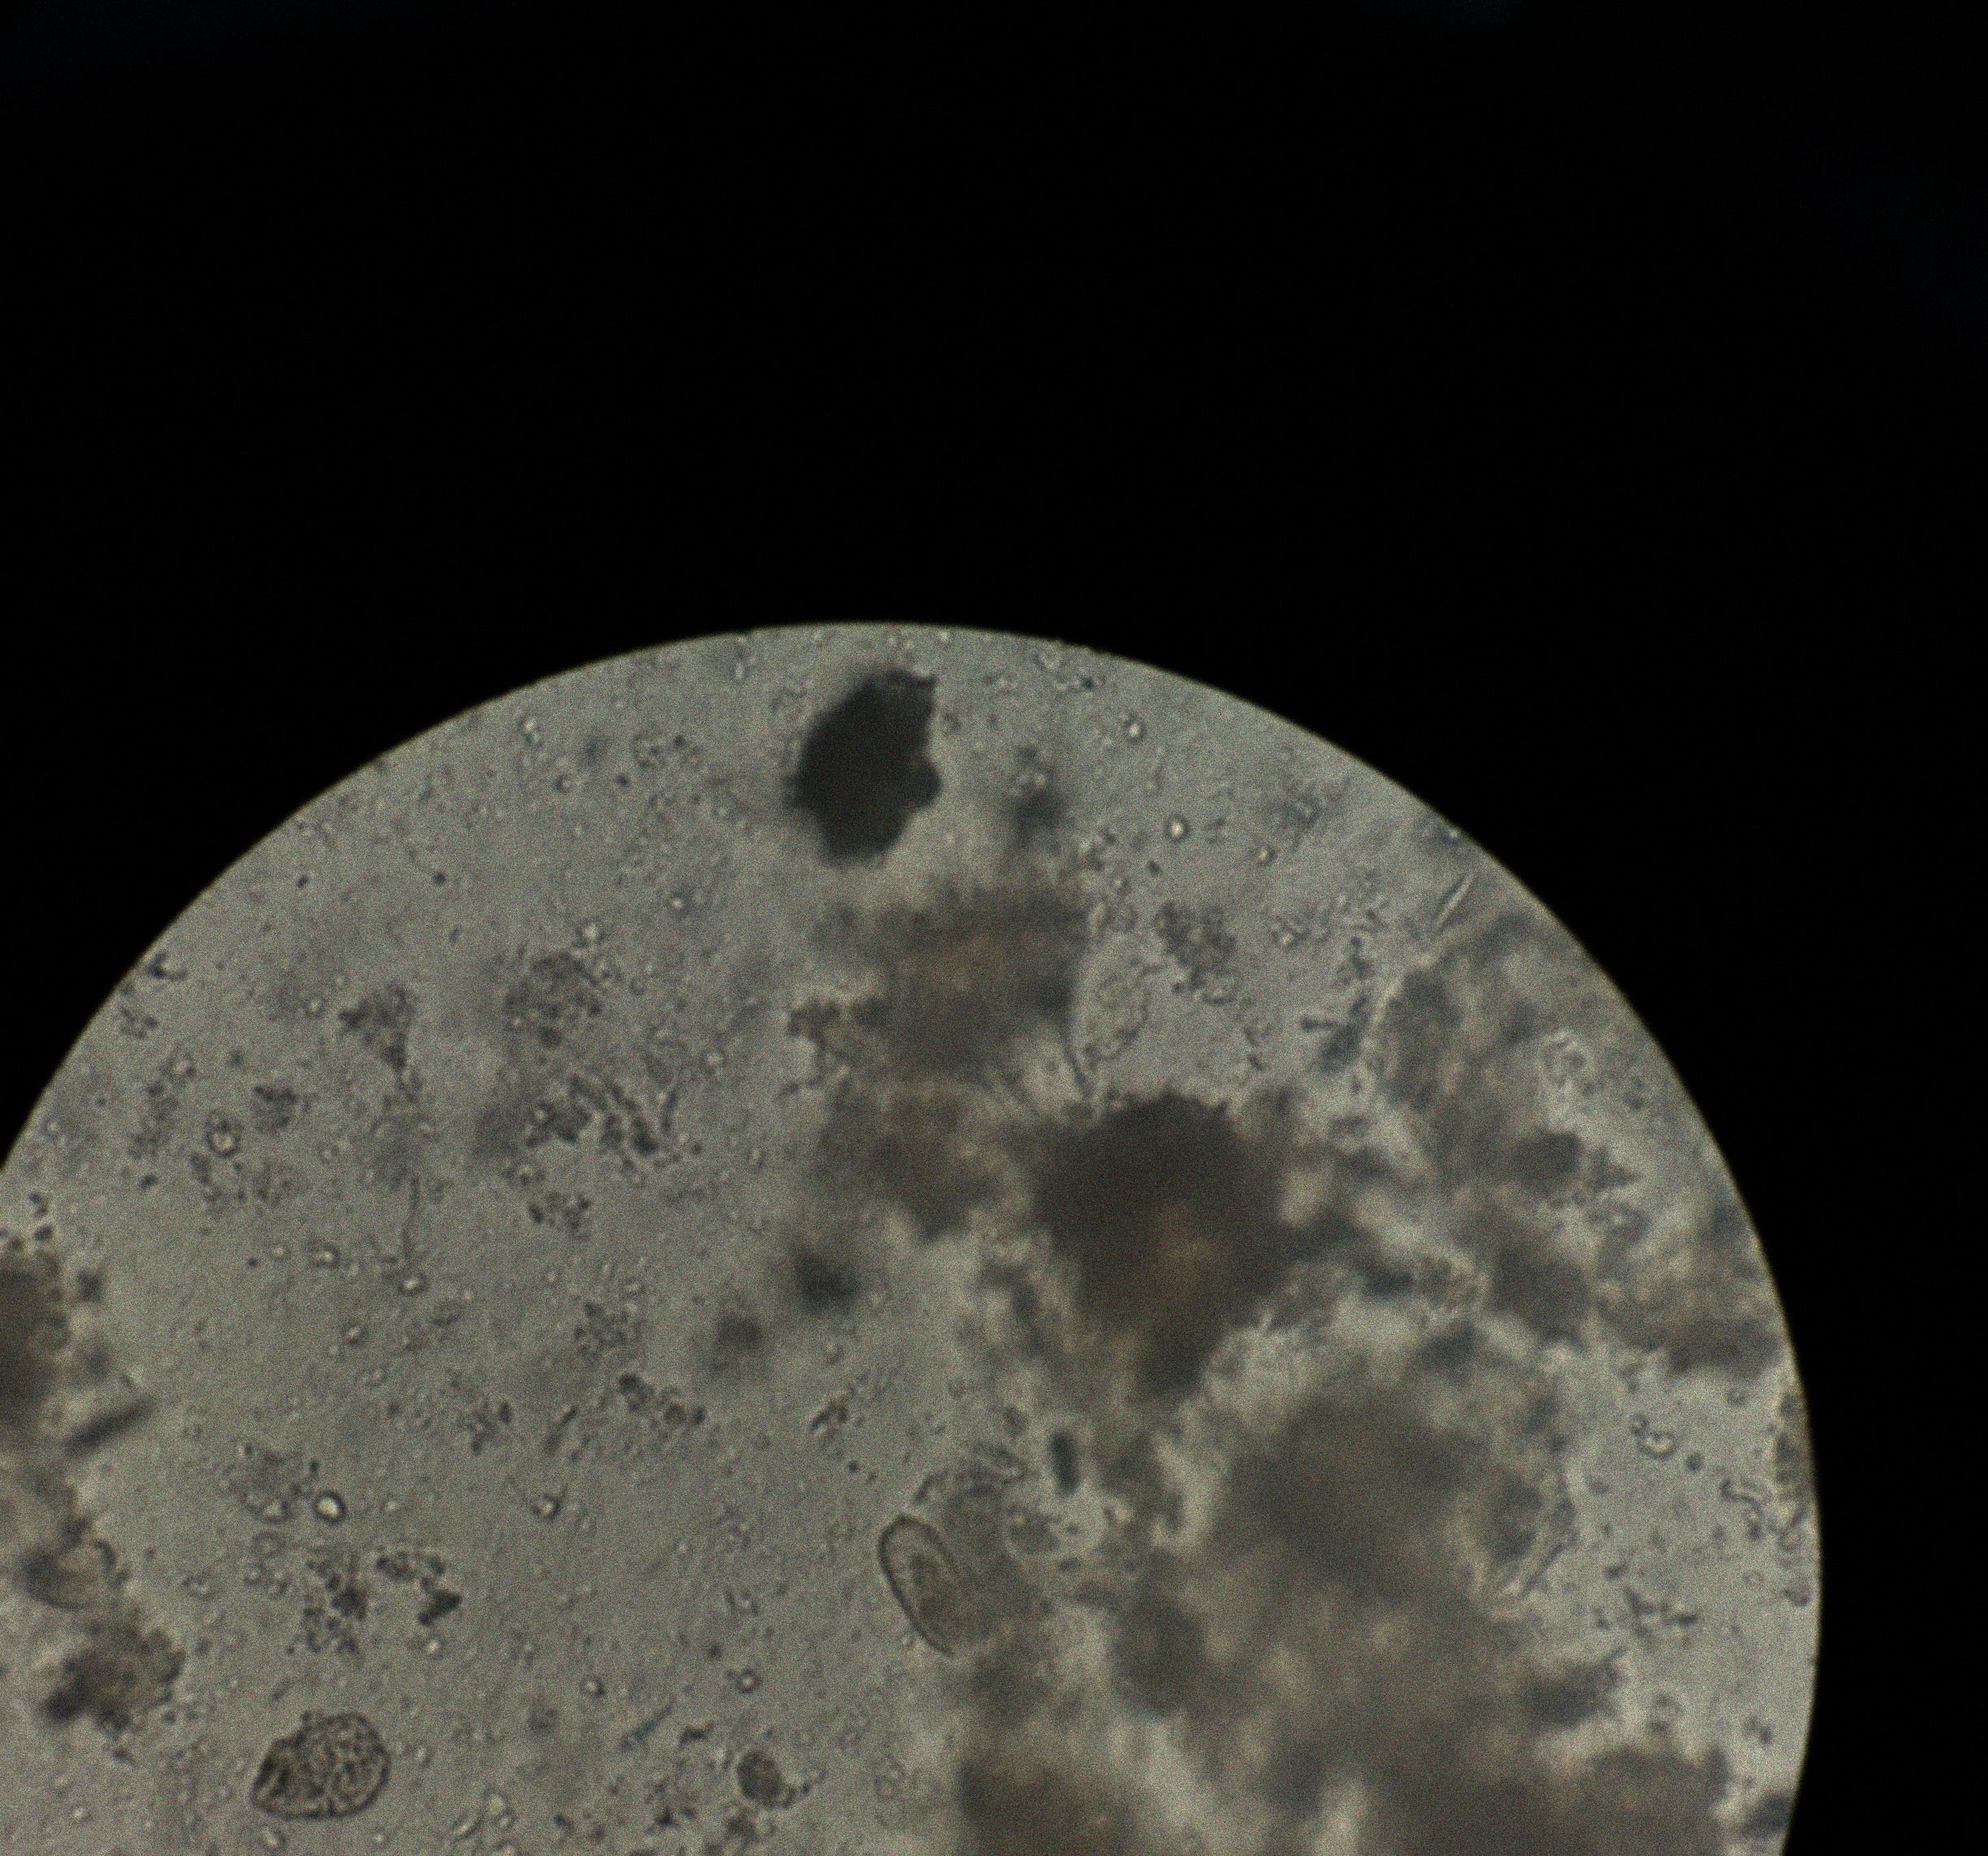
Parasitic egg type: Capillaria philippinensis